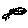
Label: cat